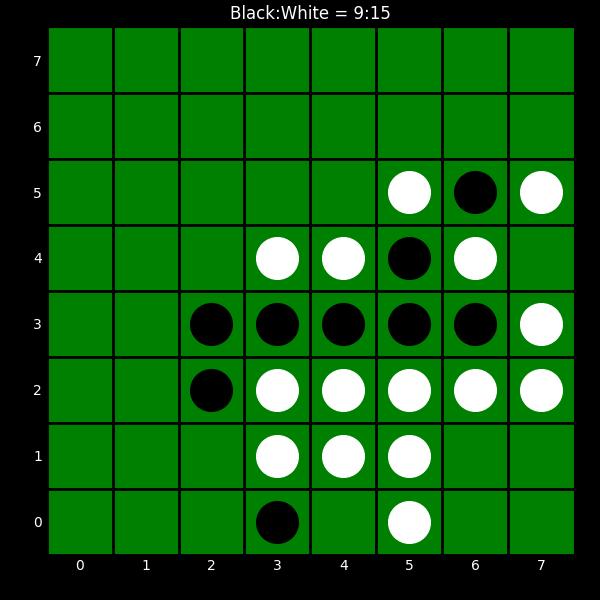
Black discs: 9
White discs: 15